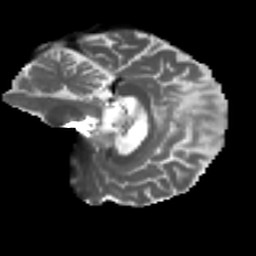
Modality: T2w
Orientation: sagittal
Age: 72
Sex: male
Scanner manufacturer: ge
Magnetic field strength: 3 T
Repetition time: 7.8 s
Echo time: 0.0609 s